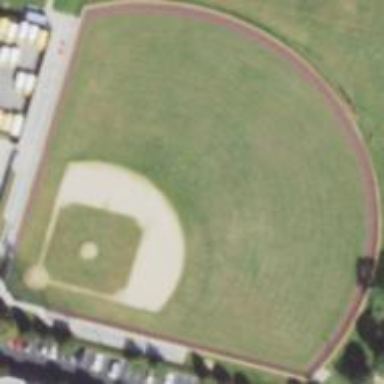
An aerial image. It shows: Baseball pitch for leisure land activities.